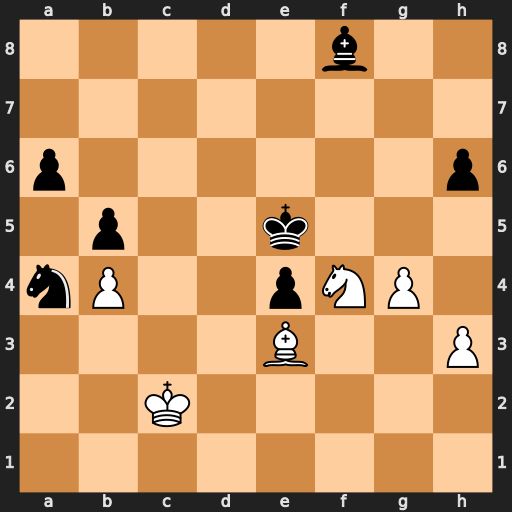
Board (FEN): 5b2/8/p6p/1p2k3/nP2pNP1/4B2P/2K5/8
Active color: w
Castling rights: -
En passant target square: -
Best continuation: Ng6+ Ke6 Nxf8+